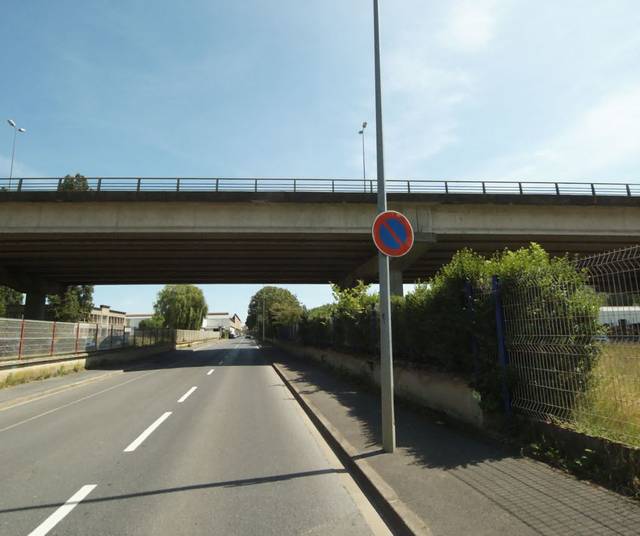
Region: France
Coordinates: 49.769, 4.708